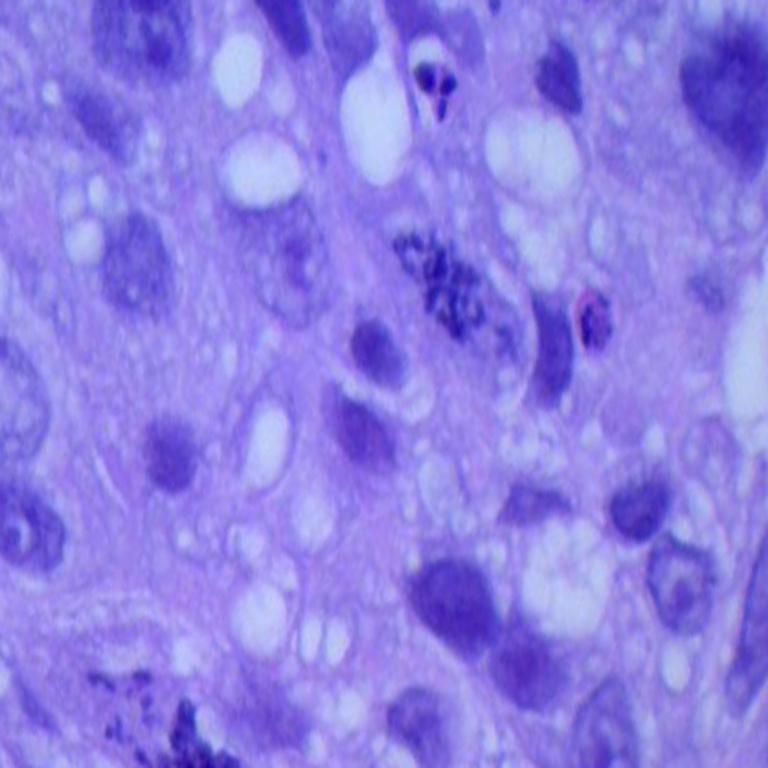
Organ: lung
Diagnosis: squamous carcinomas